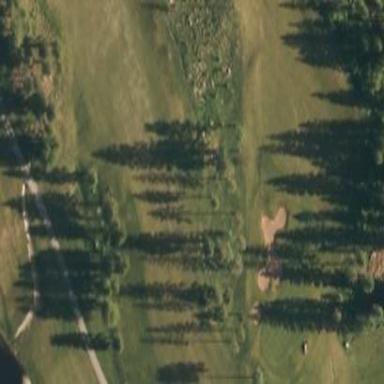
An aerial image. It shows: Area with grass used as rough in golf course.